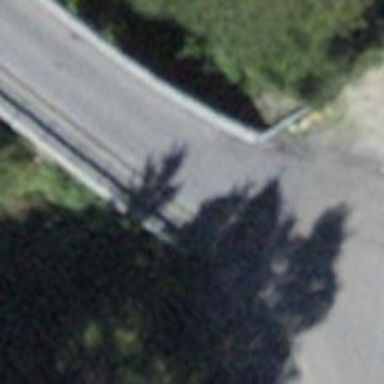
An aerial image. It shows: Sidewalk bridge over footway road.